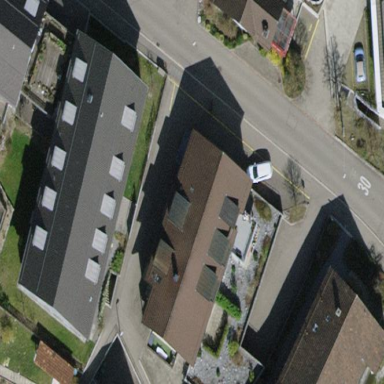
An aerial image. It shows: Building with tiled roof.